The image shows the envelope spectrum of a rolling-element bearing's vibration signal, with the characteristic fault frequencies (BPFO outer race, BPFI inner race, BSF ball, FTF cage) marked as reference lines. What is the most likely bearing condition (normal, inner_race, outer_race, ball)?
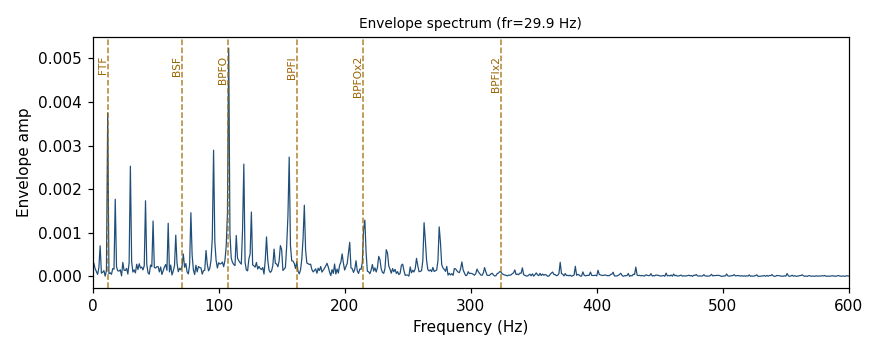
Answer: outer_race